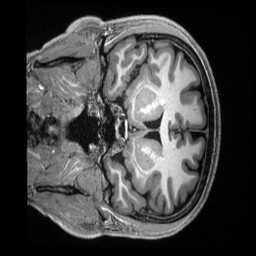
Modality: T1w
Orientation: coronal
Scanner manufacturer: siemens
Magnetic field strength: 3 T
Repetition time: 2.5 s
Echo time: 0.00231 s